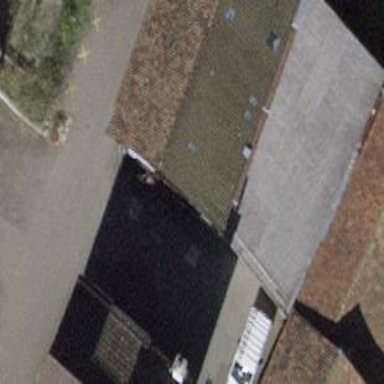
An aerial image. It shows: View of roof of building.